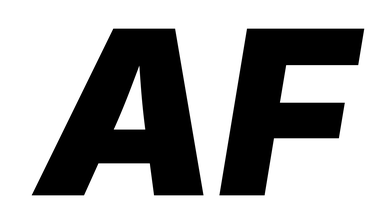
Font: Inter-Italic_Black_Italic